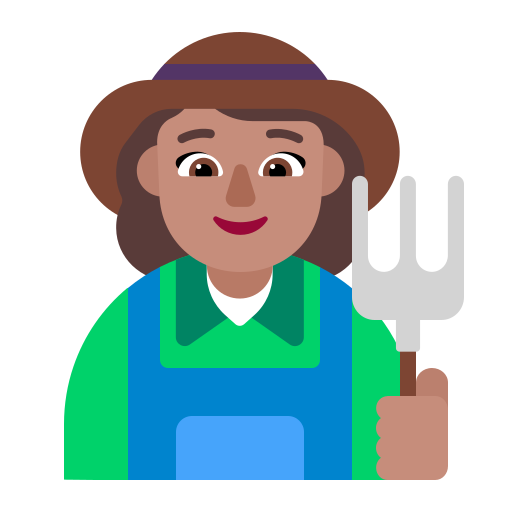
woman farmer flat